Field crop: maize
Growth stage: 2
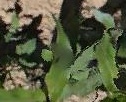
Species: maize